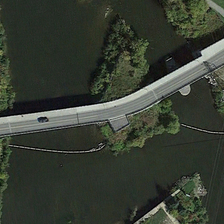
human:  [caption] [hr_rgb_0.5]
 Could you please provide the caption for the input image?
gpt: a bridge is over a river with many green trees in two sides and an island with green trees in it .

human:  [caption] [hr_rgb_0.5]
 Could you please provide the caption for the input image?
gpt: a bridge is over a river with many green trees in two sides and an island with green trees in it .

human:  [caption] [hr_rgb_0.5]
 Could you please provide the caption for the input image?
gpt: a bridge is over a river with many green trees in two sides and an island with green trees in it .

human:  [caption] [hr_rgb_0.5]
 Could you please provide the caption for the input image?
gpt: a bridge is over a river with many green trees in two sides and an island with green trees in it .

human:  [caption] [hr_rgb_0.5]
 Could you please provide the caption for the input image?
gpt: a bridge is over a river with many green trees in two sides and an island with green trees in it .